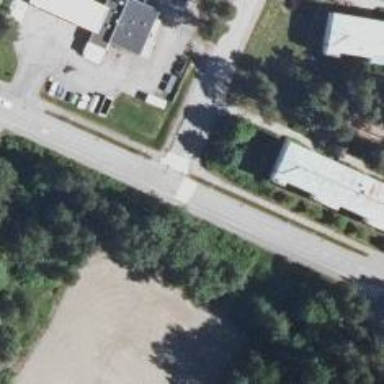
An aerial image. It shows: Marked crossing on the road.